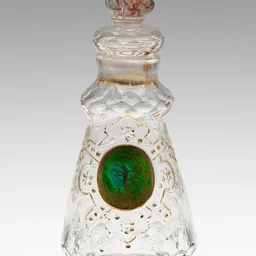
Title: Flask
Caption: flask, glass, european decorative arts, a work made of glass., applied arts of europe, art institute of chicago